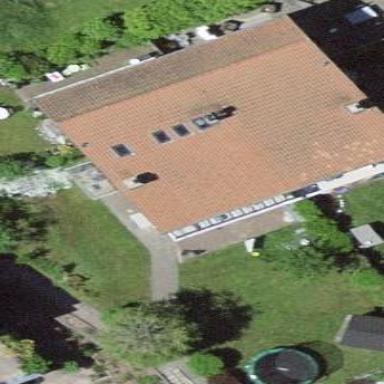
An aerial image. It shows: Residential building.